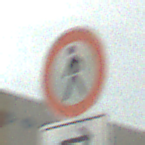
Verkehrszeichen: VerbotFussgaenger
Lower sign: RichtungsangabeDurchPfeile5
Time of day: MorningAfternoon
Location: Outdoor (Suburban)
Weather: PartlyCloudy
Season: NotSpecified
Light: Natural